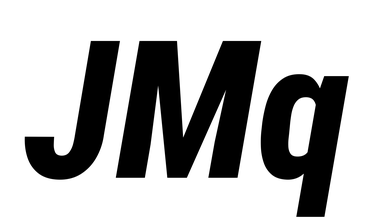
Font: Roboto-Italic_Condensed_ExtraBold_Italic